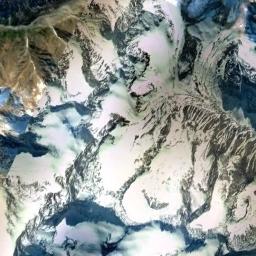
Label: snowberg